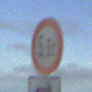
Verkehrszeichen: TatsaechlicheMasse
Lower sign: RichtungsangabeDurchPfeile5
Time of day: SunriseSunset
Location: Outdoor (Nature)
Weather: PartlyCloudy
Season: NotSpecified
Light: Natural